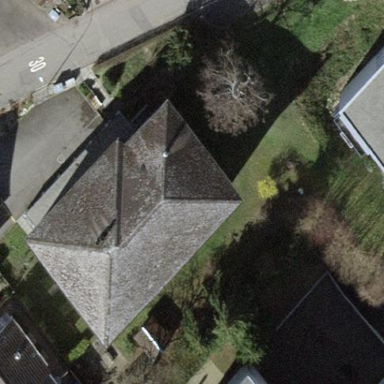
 oriented along one side. The roof color is dimgray."